Question: I'm trying to create a single sentence in some kind of a field I created, and every time I just make the font bigger it pops out of the field, and I gotta lower the font-size to put it inside again.
Can I make the font size bigger and keep it in the field at the same time?
My code:
HTML:
'''
<div id="wrapper">
<h1 style=""> Nothing Created Yet </h1>
</div>
'''
CSS:
'''
#wrapper {
width: 1000px;
height: 120px;
margin-top: 100px;
border: 5px solid gray;
border-radius:500px;
margin-left: auto;
margin-right: auto;
font-family: Arial;
font-size:40px;
background-color: #F0EEF3;
border-color:red;
}
'''
What I get:

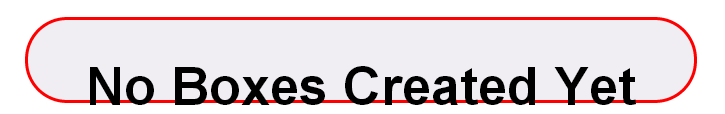
Answer: try this <URL>
'''
#wrapper {
width: 1000px;
height: 120px;
margin-top: 100px;
border: 5px solid gray;
border-radius:500px;
margin-left: auto;
margin-right: auto;
font-family: Arial;
font-size:40px;
line-height:10px;
background-color: #F0EEF3;
border-color:red;
text-align:center;
}
'''